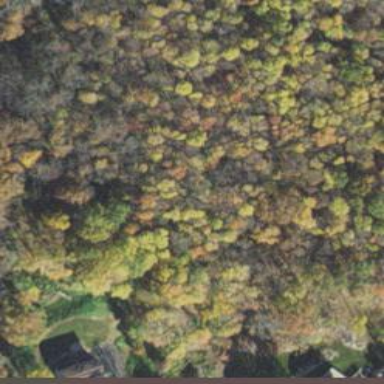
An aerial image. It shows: Existing Preserved Open Space in the woodland area.